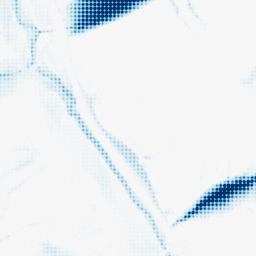
Category: morphological
Decomposition family: morphological_ellipse
Decomposition parameters: operation: closing
width: 50
height: 20
Upsampling method: sinc_blackman
Upsampling parameters: scale: 8
kernel_size: 8
Upsampling scale: 8